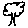
Label: tree